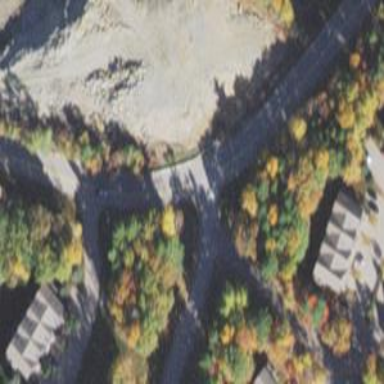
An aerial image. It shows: Road with stop sign.